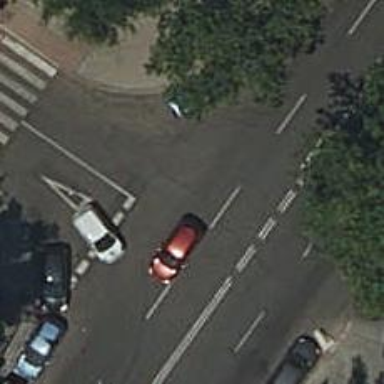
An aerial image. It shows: Road with "give way" sign.